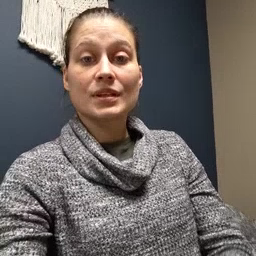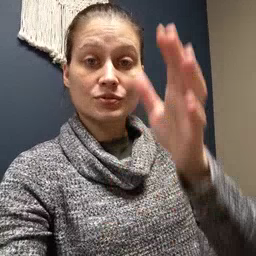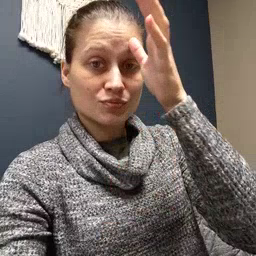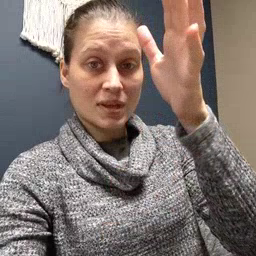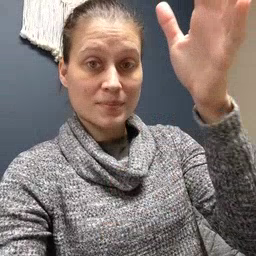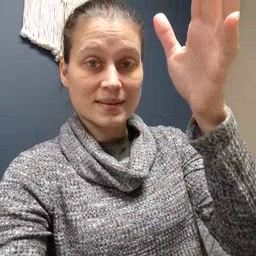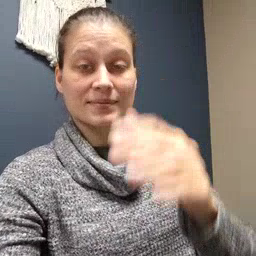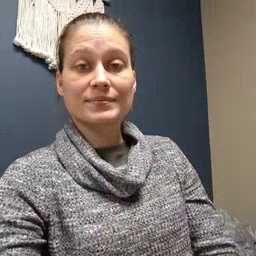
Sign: grandpa